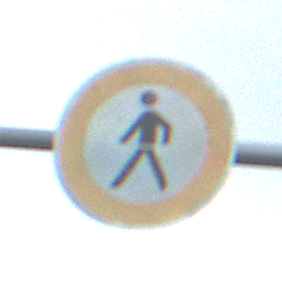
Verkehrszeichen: VerbotFussgaenger
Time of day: Midday
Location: Outdoor (Suburban)
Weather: Overcast
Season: NotSpecified
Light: Natural